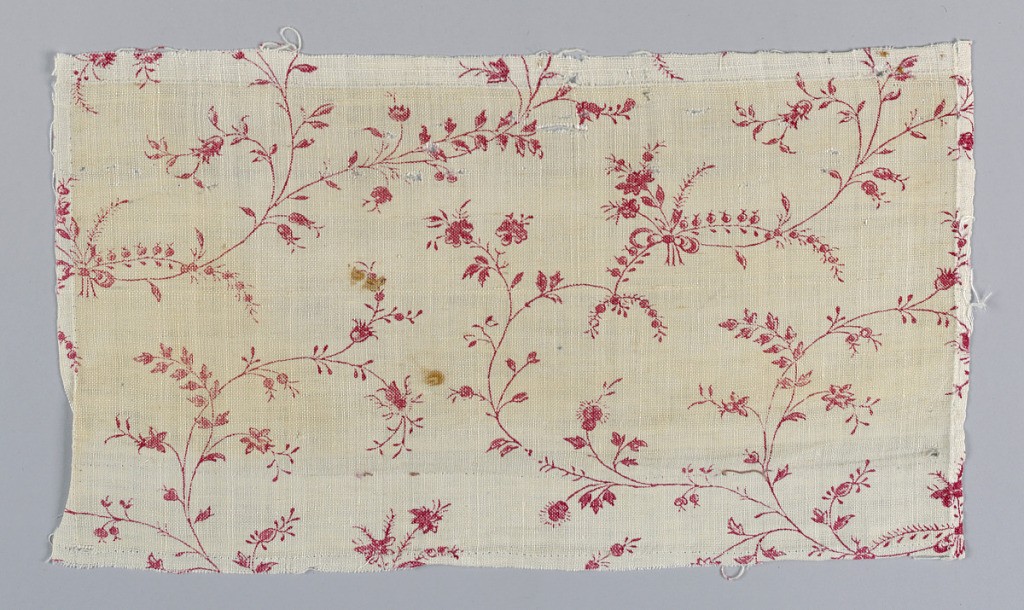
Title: Fragment
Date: late 18th–early 19th century
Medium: linen, cotton Technique: block printed on plain weave
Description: Fragment printed in red on a white ground in a smale-scale floral design.